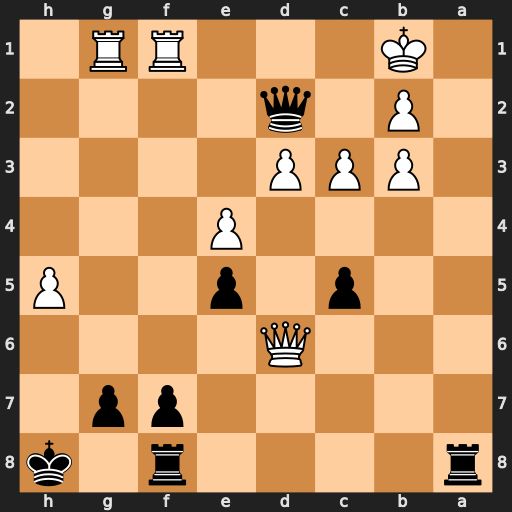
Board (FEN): r4r1k/5pp1/3Q4/2p1p2P/4P3/1PPP4/1P1q4/1K3RR1
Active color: b
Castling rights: -
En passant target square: -
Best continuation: Rfd8 Rd1 Qxd1+ Rxd1 Rxd6